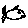
Label: fish